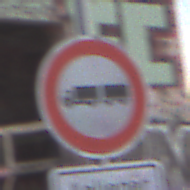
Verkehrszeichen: VerbotLastkraftwagenMitAnhaenger
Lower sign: PersonengruppenFrei1
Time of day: SunriseSunset
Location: Outdoor (Suburban)
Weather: PartlyCloudy
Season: NotSpecified
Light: Natural